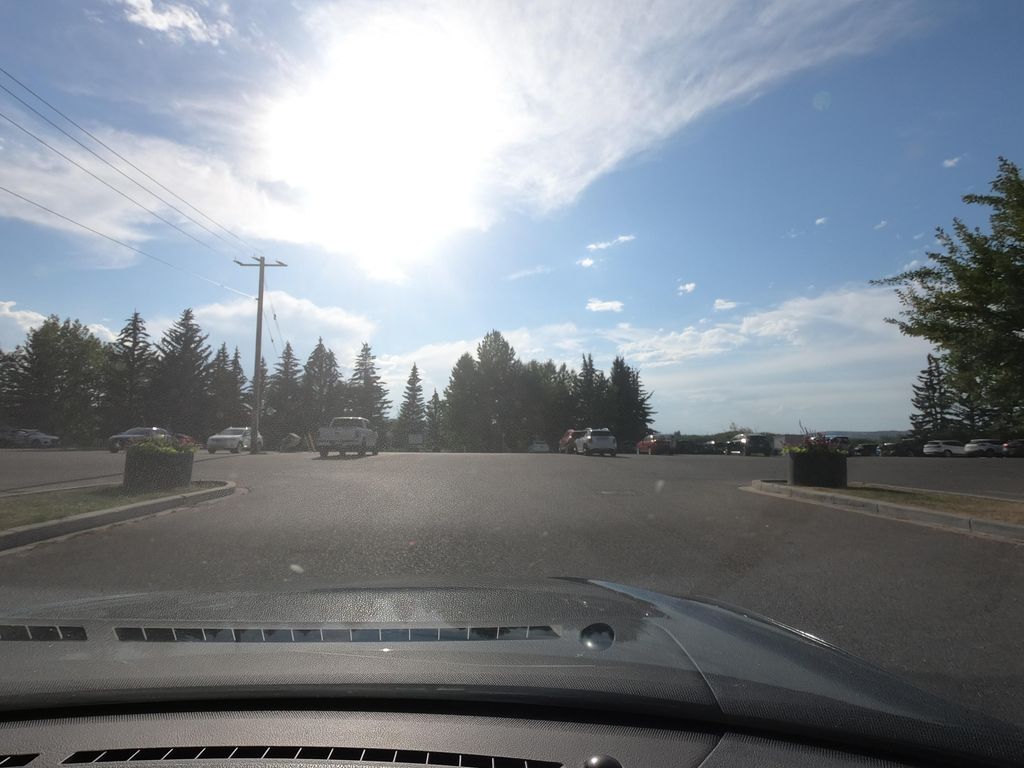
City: calgary